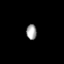
Tissue: lung
Cell type: Myeloid cells
Senescence score: 0.6005
Nuclear area (px): 149
Mean DAPI intensity: 165.315